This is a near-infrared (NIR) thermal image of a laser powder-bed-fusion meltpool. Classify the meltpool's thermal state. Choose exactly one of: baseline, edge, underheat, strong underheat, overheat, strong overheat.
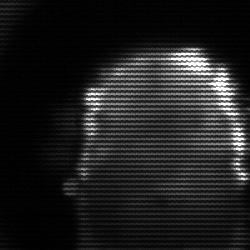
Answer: baseline